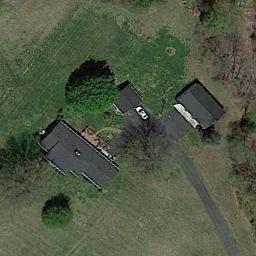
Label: sparse_residential